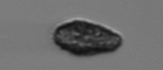
Label: Pseudochattonella_farcimen